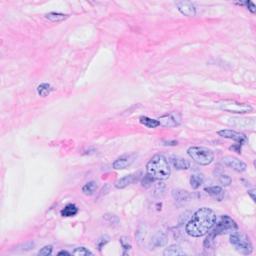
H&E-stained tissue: Breast